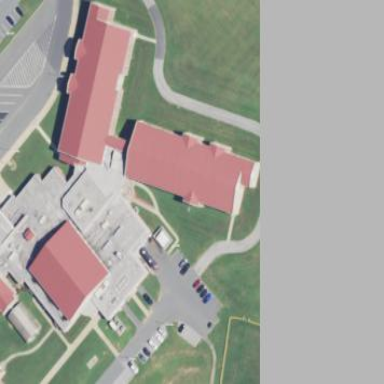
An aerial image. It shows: School building.